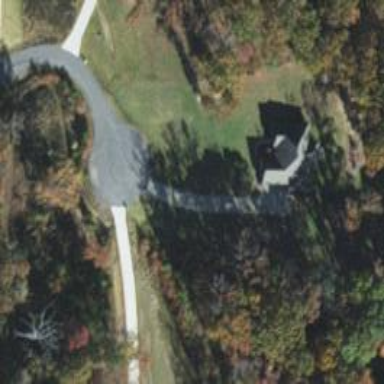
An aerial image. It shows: Driveway.